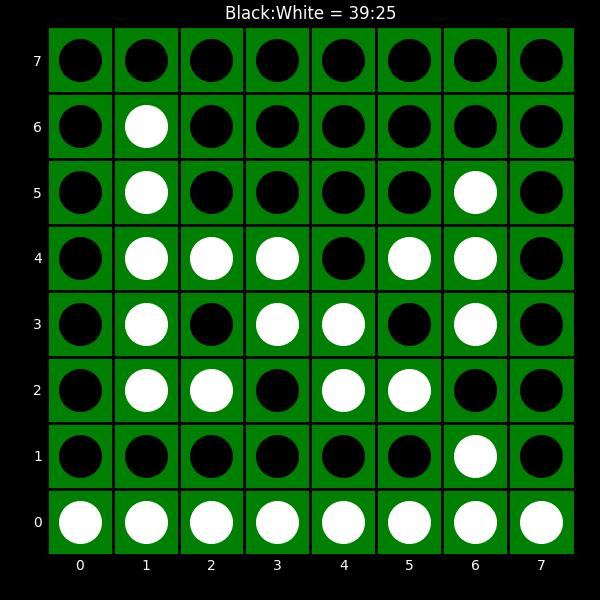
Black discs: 39
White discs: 25